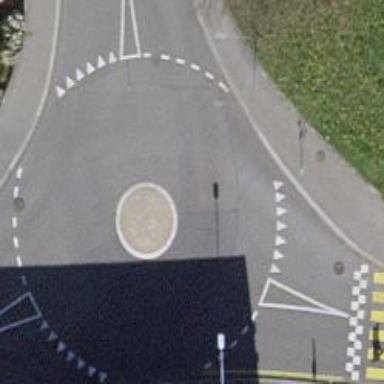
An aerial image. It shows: Mini roundabout on the road.